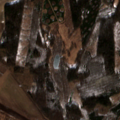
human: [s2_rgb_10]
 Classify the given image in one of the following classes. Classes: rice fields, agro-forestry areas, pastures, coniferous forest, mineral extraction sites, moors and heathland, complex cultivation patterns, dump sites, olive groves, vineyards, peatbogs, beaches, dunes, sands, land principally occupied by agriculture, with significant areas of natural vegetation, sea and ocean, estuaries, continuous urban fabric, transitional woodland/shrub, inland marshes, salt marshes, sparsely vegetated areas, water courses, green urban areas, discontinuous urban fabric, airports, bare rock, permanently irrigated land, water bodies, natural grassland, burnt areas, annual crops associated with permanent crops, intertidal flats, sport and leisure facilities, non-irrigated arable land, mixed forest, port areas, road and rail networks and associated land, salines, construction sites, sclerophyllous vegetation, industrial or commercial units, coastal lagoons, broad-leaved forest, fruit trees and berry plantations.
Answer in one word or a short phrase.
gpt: non-irrigated arable land, land principally occupied by agriculture, with significant areas of natural vegetation, broad-leaved forest, mixed forest, transitional woodland/shrub